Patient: sex F, age 61
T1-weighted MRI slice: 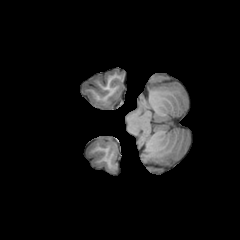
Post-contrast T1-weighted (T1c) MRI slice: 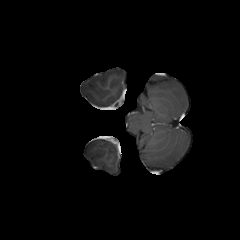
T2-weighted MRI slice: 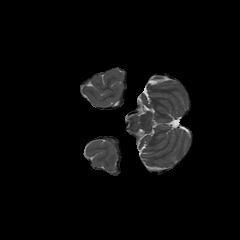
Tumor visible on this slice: no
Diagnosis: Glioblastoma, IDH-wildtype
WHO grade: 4